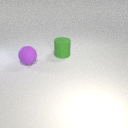
large green rubber cylinder behind large purple rubber sphere